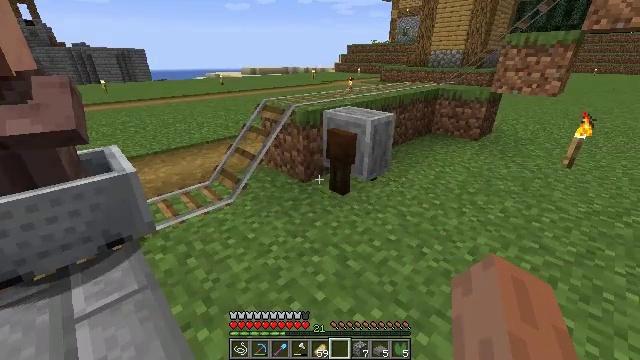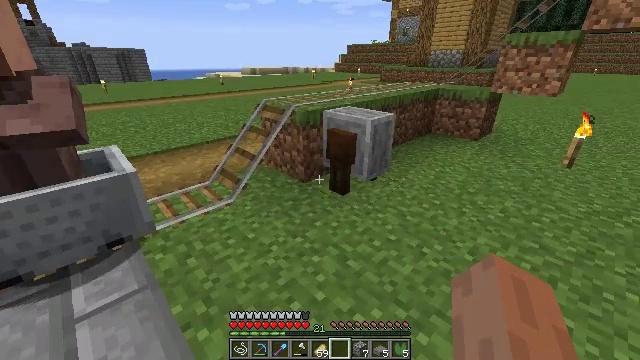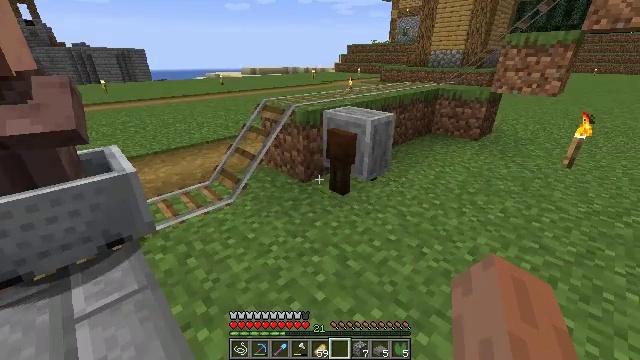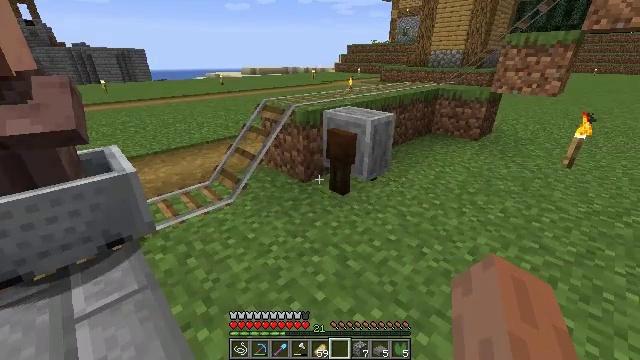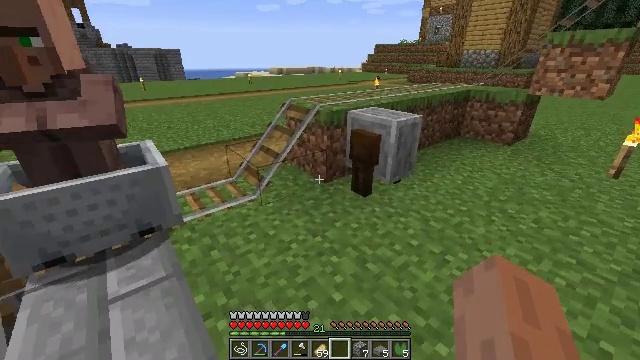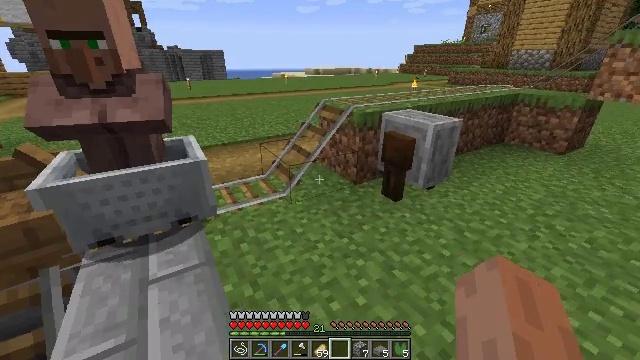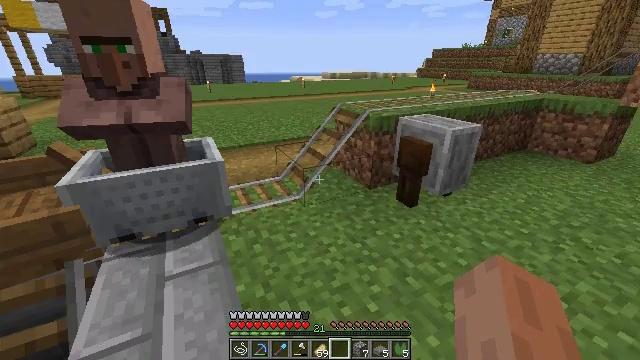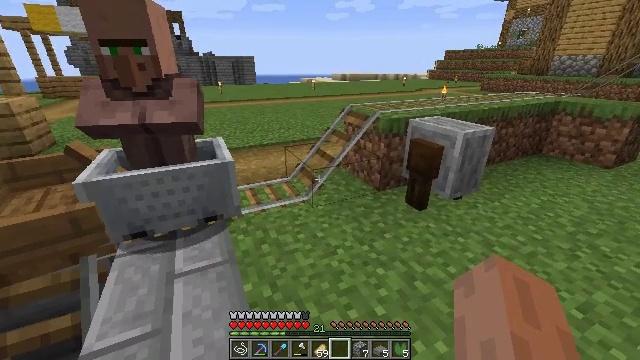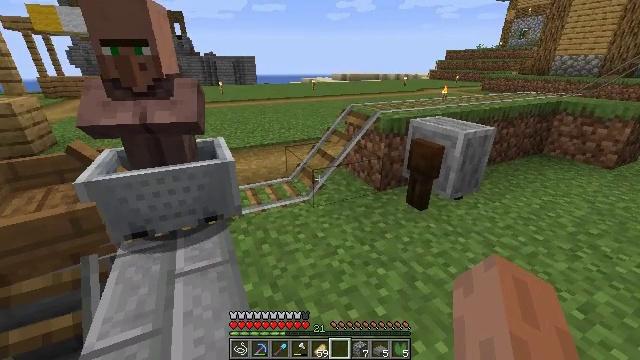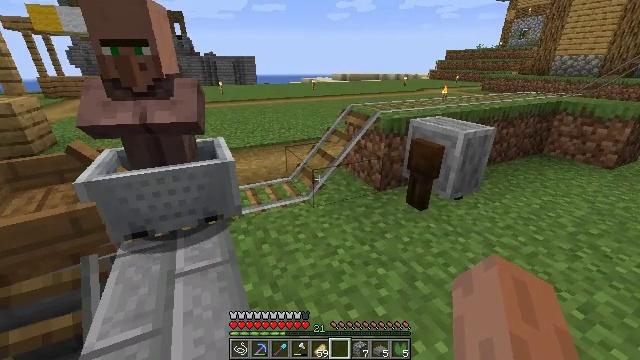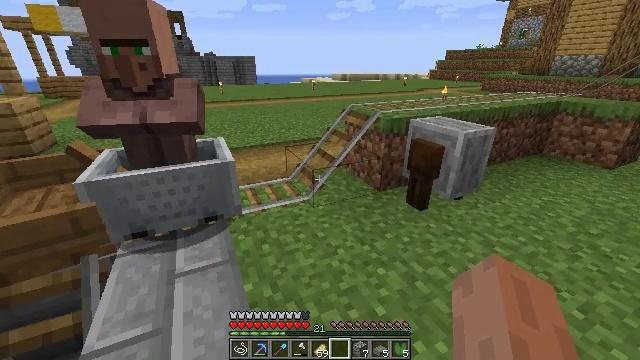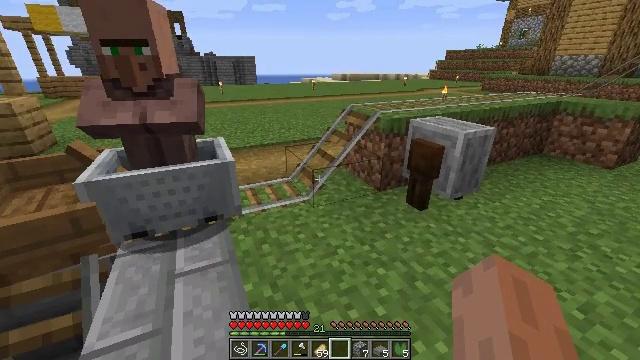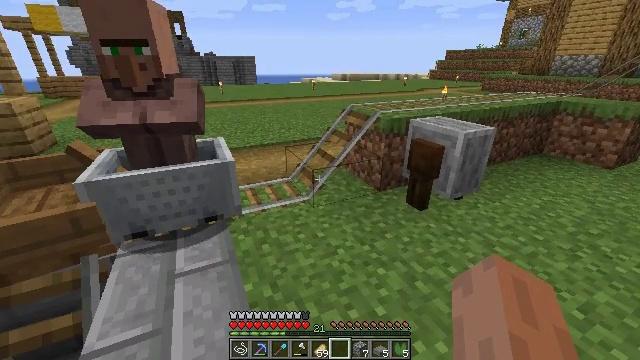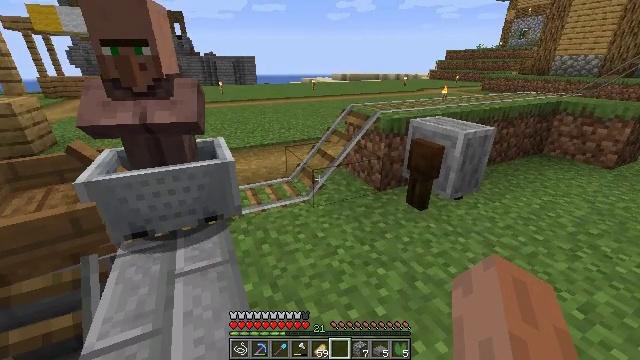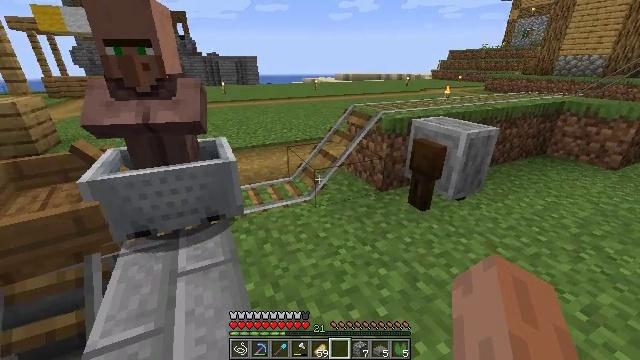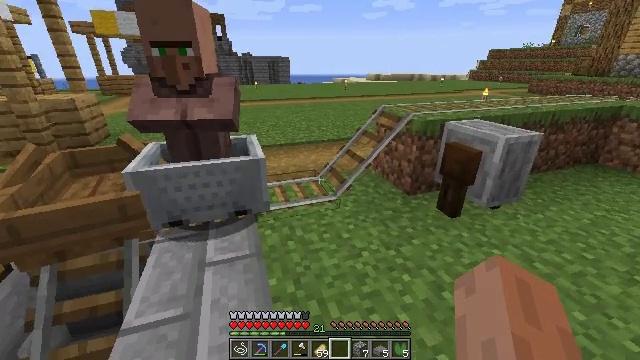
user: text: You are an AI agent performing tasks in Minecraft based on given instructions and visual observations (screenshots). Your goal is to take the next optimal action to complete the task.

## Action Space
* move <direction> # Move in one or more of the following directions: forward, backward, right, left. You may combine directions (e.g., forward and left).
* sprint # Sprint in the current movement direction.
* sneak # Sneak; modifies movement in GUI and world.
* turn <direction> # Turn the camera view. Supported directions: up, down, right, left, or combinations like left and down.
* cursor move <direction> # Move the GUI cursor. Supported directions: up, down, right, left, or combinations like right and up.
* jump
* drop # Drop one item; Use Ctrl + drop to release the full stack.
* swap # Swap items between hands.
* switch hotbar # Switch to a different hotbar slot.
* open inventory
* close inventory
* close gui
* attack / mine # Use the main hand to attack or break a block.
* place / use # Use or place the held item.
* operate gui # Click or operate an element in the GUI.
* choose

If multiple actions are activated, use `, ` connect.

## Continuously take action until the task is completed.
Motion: motion action
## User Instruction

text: Mine the grindstone block.
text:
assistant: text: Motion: no_op
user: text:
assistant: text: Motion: no_op
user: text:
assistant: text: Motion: no_op
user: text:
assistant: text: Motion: turn left
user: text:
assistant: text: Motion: turn left
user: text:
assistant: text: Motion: turn left
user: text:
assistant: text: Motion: turn left
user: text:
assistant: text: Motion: no_op
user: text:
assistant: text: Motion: no_op
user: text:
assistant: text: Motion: no_op
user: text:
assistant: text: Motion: no_op
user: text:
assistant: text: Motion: no_op
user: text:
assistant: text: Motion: no_op
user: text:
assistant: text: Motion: no_op
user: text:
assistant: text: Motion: turn left
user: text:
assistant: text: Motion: turn left
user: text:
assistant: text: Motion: no_op
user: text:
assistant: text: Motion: no_op
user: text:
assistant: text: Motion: no_op
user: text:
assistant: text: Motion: no_op
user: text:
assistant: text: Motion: no_op
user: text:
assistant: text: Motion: no_op
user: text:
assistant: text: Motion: no_op
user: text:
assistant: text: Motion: no_op
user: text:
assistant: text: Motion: no_op
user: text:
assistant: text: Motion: no_op
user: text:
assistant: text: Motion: no_op
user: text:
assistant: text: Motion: no_op
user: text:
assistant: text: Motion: no_op
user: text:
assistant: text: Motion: no_op